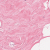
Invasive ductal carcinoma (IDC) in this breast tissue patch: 0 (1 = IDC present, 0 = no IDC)